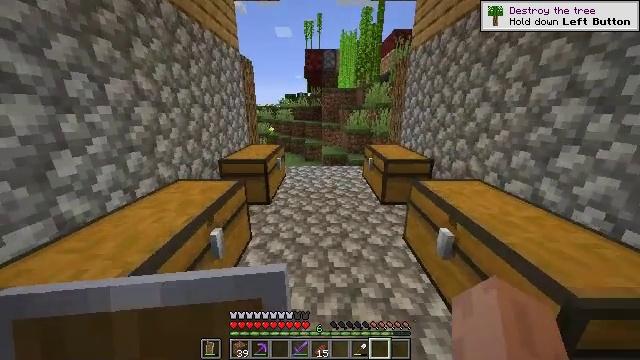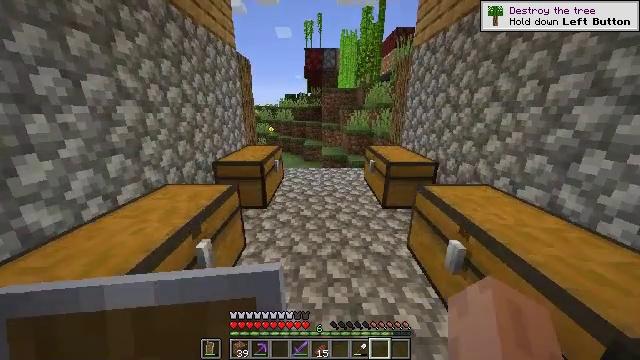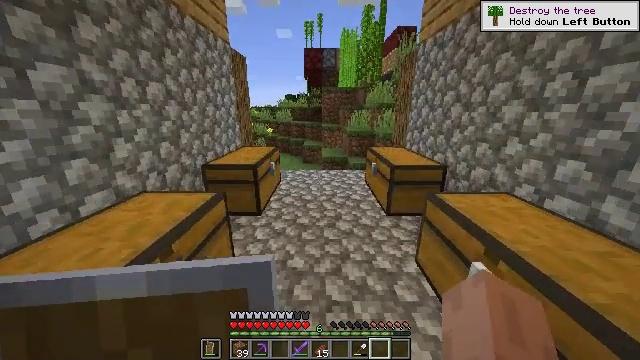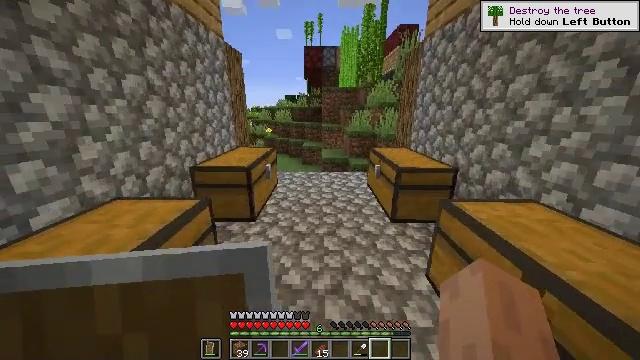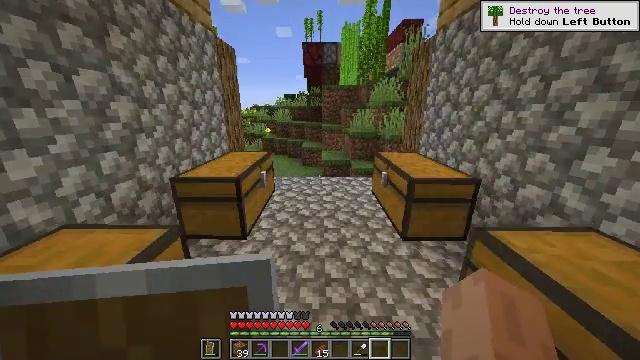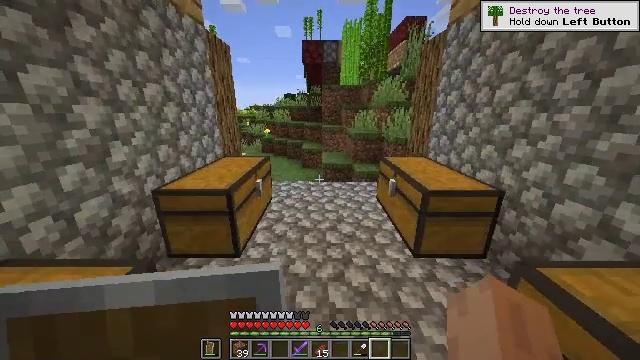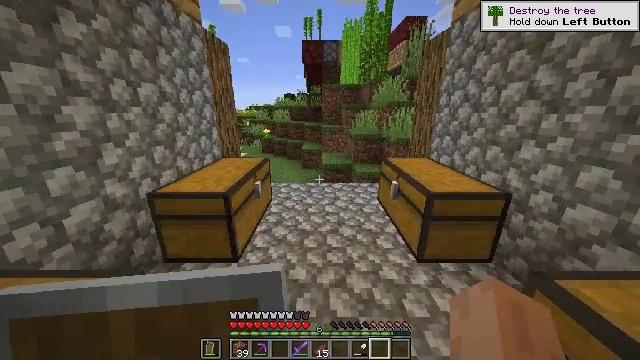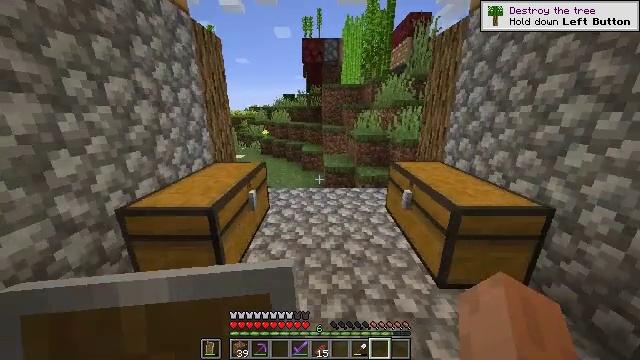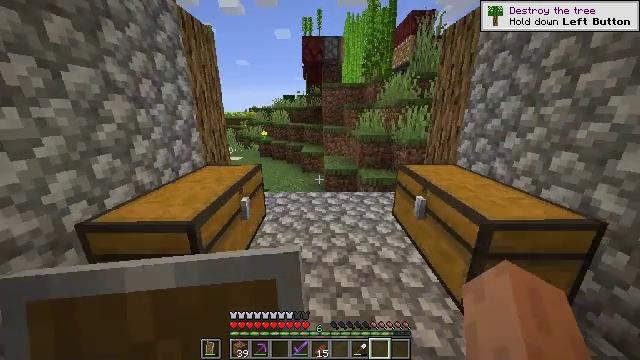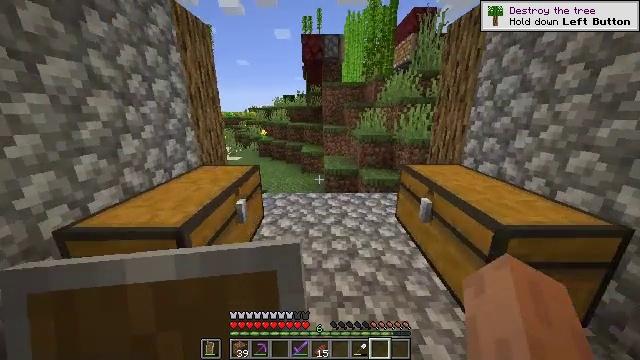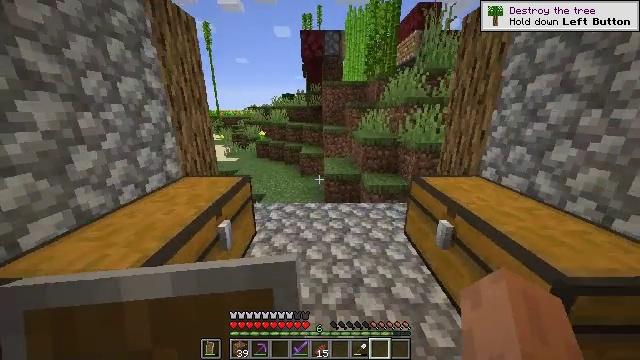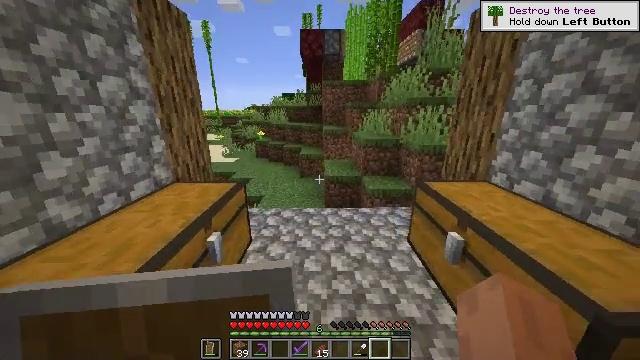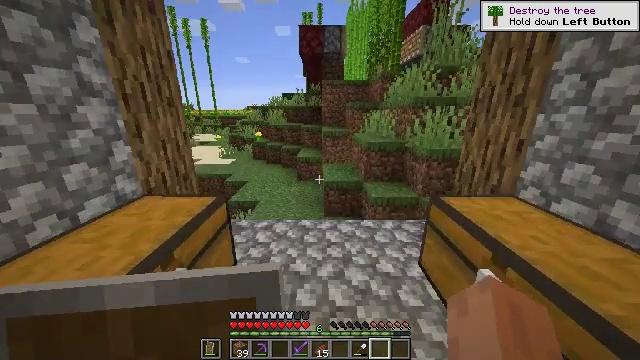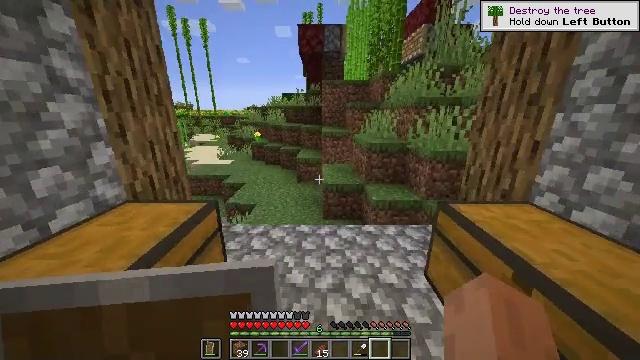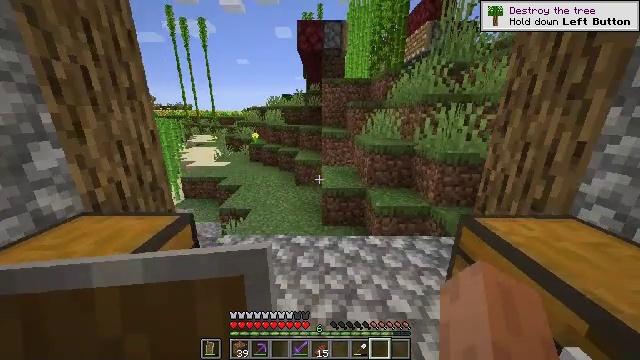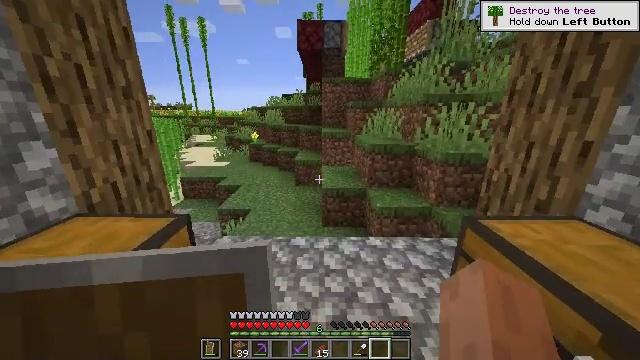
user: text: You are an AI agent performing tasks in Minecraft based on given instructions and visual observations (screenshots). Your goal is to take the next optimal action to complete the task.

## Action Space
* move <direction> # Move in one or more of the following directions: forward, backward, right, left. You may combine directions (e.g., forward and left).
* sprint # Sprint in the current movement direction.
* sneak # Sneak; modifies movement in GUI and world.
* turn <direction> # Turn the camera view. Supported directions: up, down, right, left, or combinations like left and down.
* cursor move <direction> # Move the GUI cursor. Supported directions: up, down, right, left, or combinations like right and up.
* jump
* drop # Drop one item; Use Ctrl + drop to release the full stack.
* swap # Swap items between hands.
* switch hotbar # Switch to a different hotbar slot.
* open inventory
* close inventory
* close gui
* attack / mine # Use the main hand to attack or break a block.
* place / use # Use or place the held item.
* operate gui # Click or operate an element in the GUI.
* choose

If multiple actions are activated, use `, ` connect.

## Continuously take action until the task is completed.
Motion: motion action
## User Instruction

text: Collect the observer.
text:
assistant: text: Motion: move forward
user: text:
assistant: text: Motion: move forward
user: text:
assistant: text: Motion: move forward
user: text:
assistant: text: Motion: move forward
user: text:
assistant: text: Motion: move forward
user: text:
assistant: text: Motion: move forward
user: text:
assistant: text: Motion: move forward
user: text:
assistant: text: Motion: move forward
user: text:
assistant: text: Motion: move forward
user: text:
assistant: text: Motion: move forward
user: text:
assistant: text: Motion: move forward
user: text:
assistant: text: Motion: move forward
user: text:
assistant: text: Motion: move forward
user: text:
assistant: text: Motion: move forward
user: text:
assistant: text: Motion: move forward
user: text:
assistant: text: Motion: move forward
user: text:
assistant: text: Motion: move forward
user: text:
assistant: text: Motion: move forward
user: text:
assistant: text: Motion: move forward
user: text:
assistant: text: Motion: move forward
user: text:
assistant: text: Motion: move forward
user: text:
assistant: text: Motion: move forward, jump
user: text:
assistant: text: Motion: move forward, jump
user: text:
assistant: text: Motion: move forward, turn right and down, jump
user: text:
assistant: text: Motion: move forward, turn right and down
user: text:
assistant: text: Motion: move forward, turn right and down
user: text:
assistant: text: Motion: turn right and down
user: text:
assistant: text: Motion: turn right
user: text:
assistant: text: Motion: turn right
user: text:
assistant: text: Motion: turn right